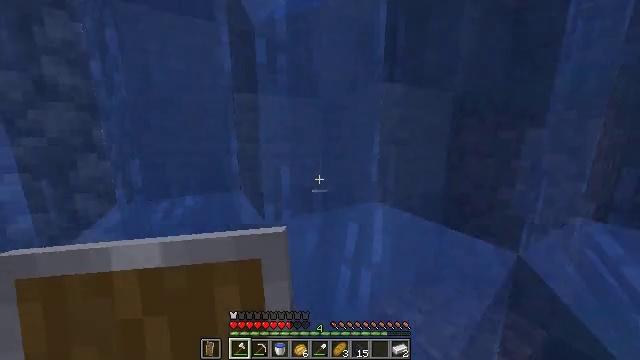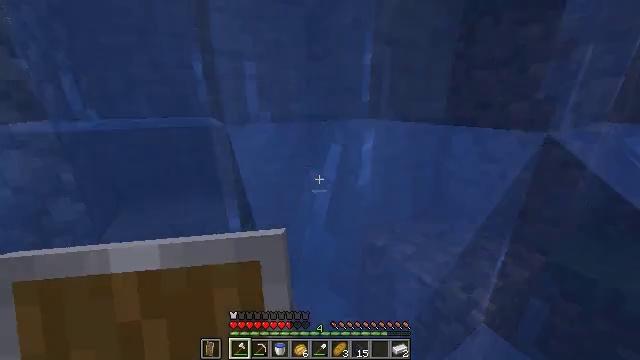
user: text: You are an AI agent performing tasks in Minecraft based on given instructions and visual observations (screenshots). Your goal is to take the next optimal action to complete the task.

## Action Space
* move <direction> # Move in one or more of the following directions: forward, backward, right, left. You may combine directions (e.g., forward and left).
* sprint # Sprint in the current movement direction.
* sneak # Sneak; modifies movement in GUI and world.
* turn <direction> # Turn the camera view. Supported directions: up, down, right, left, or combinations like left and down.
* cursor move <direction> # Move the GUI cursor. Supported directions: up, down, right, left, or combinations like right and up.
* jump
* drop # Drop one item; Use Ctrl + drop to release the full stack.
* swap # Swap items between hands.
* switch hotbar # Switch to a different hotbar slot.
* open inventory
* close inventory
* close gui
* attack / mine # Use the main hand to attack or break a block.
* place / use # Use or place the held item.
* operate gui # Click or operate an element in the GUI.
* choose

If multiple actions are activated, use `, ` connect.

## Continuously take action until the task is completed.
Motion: motion action
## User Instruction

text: Fish and kill the salmon.
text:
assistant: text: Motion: move forward, sprint, turn right and down, jump
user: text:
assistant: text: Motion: sprint, jump